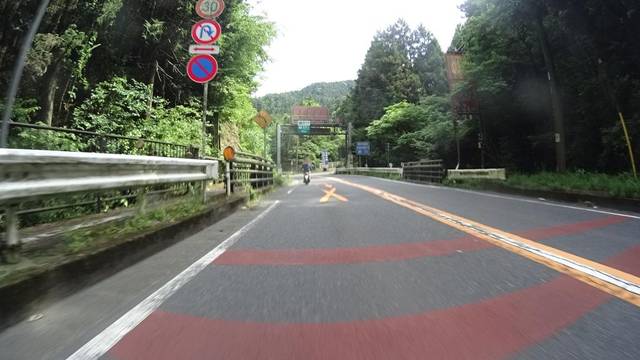
Region: Japan
Coordinates: 35.618, 139.24